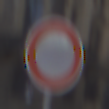
Verkehrszeichen: VerbotFahrzeugeAllerArt
Umgebung: Outdoor, Urban
Tageszeit: MorningAfternoon
Wetter: PartlyCloudy
Licht: Natural
Jahreszeit: NotSpecified
Kontrast: LowContrast